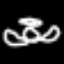
Label: angel